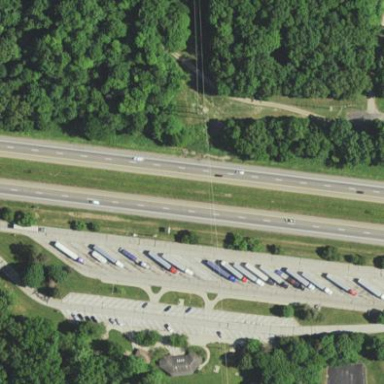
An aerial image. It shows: Rest area on the road.